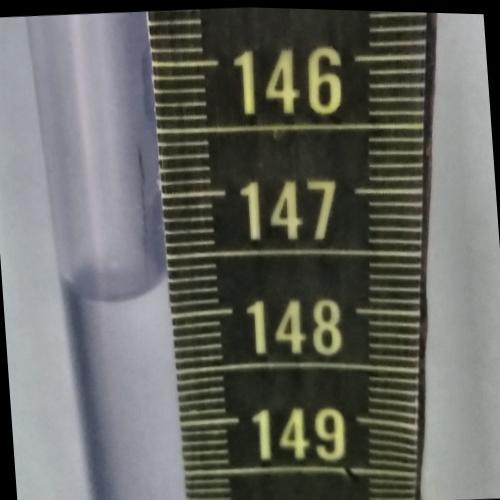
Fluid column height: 147.7 cm